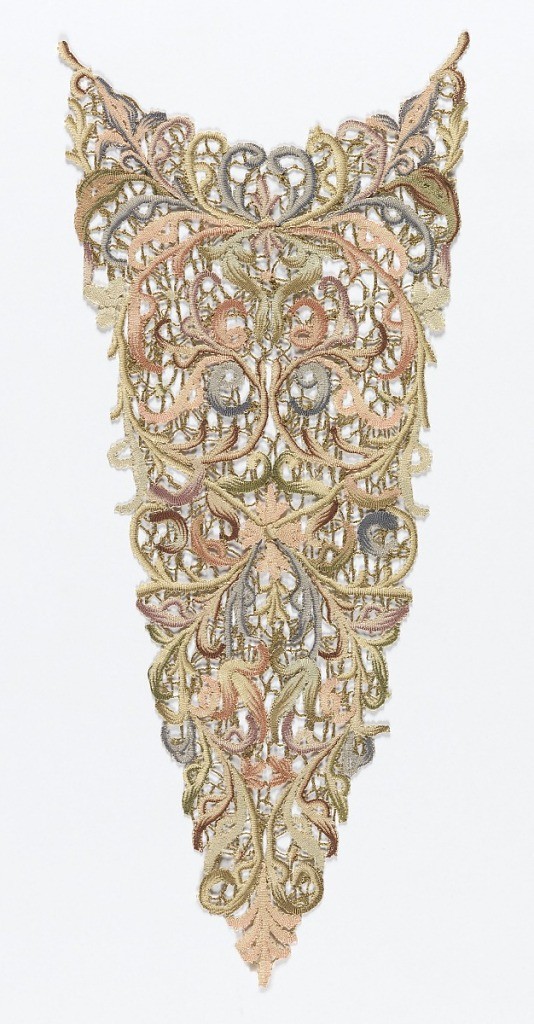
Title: Collar, cuffs, and vestee
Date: late 19th century
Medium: silk Technique: bobbin lace
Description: Polychrome silk set of collar, cuffs and vestee worked in a scrolling leaf pattern and joined by brides.